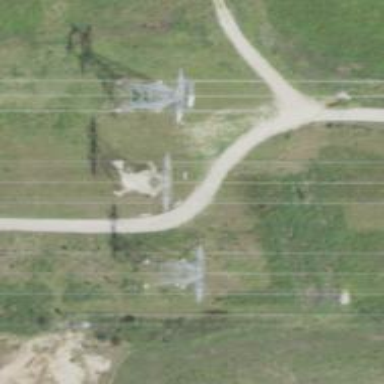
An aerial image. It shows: Lattice structure tower used for power transmission.